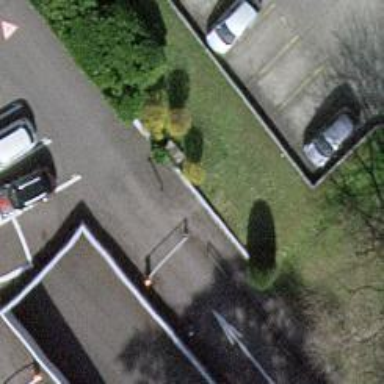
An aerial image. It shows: Lift gate barrier.